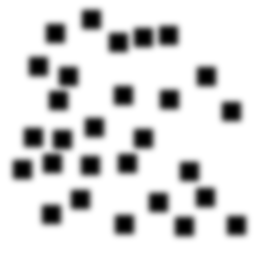
Squares: 28
Triangles: 0
Stars: 0
Total shapes: 28